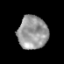
Tissue: prostate
Cell type: T cells
Senescence score: 0.3405
Nuclear area (px): 977
Mean DAPI intensity: 151.398